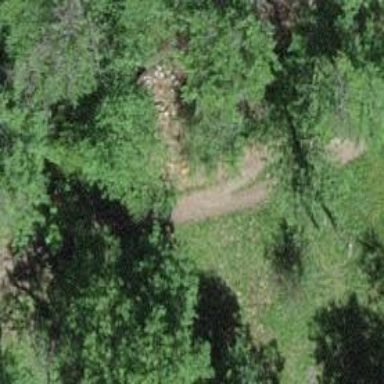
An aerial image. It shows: Ground path.